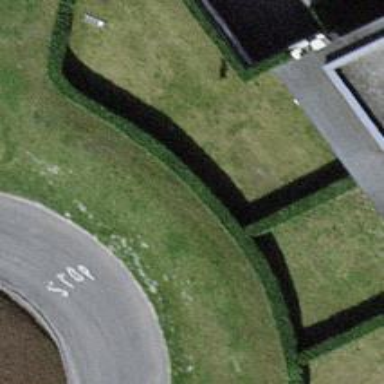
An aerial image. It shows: Hedge barrier.